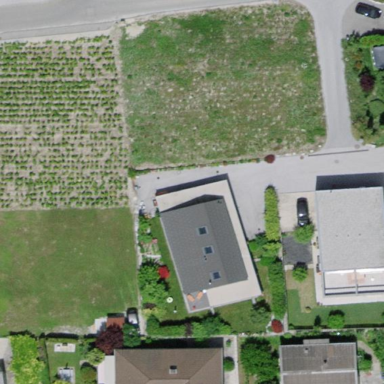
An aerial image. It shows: Vineyard growing grapes.